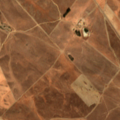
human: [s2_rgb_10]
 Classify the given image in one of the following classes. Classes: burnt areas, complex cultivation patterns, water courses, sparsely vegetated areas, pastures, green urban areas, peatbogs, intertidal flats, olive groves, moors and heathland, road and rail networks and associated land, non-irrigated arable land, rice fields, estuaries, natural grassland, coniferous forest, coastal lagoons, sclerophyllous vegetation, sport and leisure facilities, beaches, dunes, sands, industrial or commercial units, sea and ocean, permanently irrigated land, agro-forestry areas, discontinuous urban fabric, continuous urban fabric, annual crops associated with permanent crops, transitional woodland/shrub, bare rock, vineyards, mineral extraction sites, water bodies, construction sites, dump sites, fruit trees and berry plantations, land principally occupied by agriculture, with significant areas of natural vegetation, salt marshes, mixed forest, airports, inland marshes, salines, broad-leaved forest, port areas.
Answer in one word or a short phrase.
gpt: non-irrigated arable land, land principally occupied by agriculture, with significant areas of natural vegetation